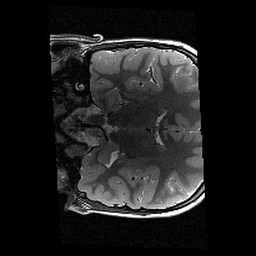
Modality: T2w
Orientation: coronal
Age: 9
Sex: male
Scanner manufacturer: siemens
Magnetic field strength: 3 T
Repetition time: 9.23 s
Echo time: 0.067 s